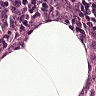
Metastatic tissue present: yes